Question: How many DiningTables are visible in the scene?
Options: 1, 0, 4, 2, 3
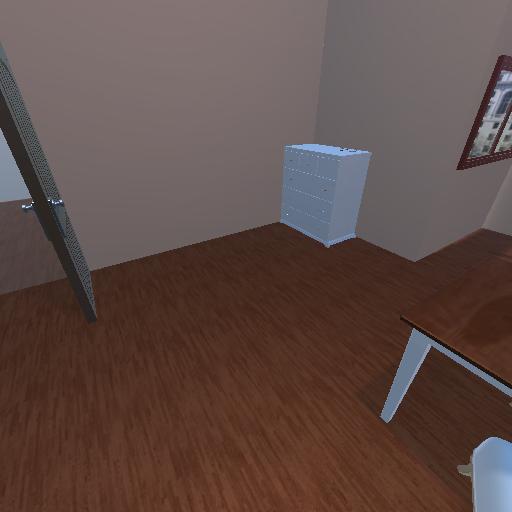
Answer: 1